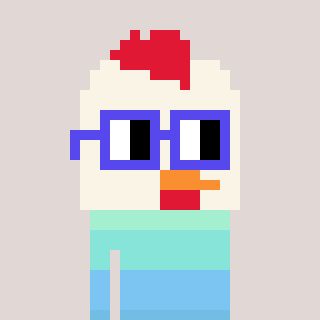
a pixel art character with square blue glasses, a chicken-shaped head and a rust-colored body on a warm background